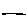
Label: line